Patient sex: M
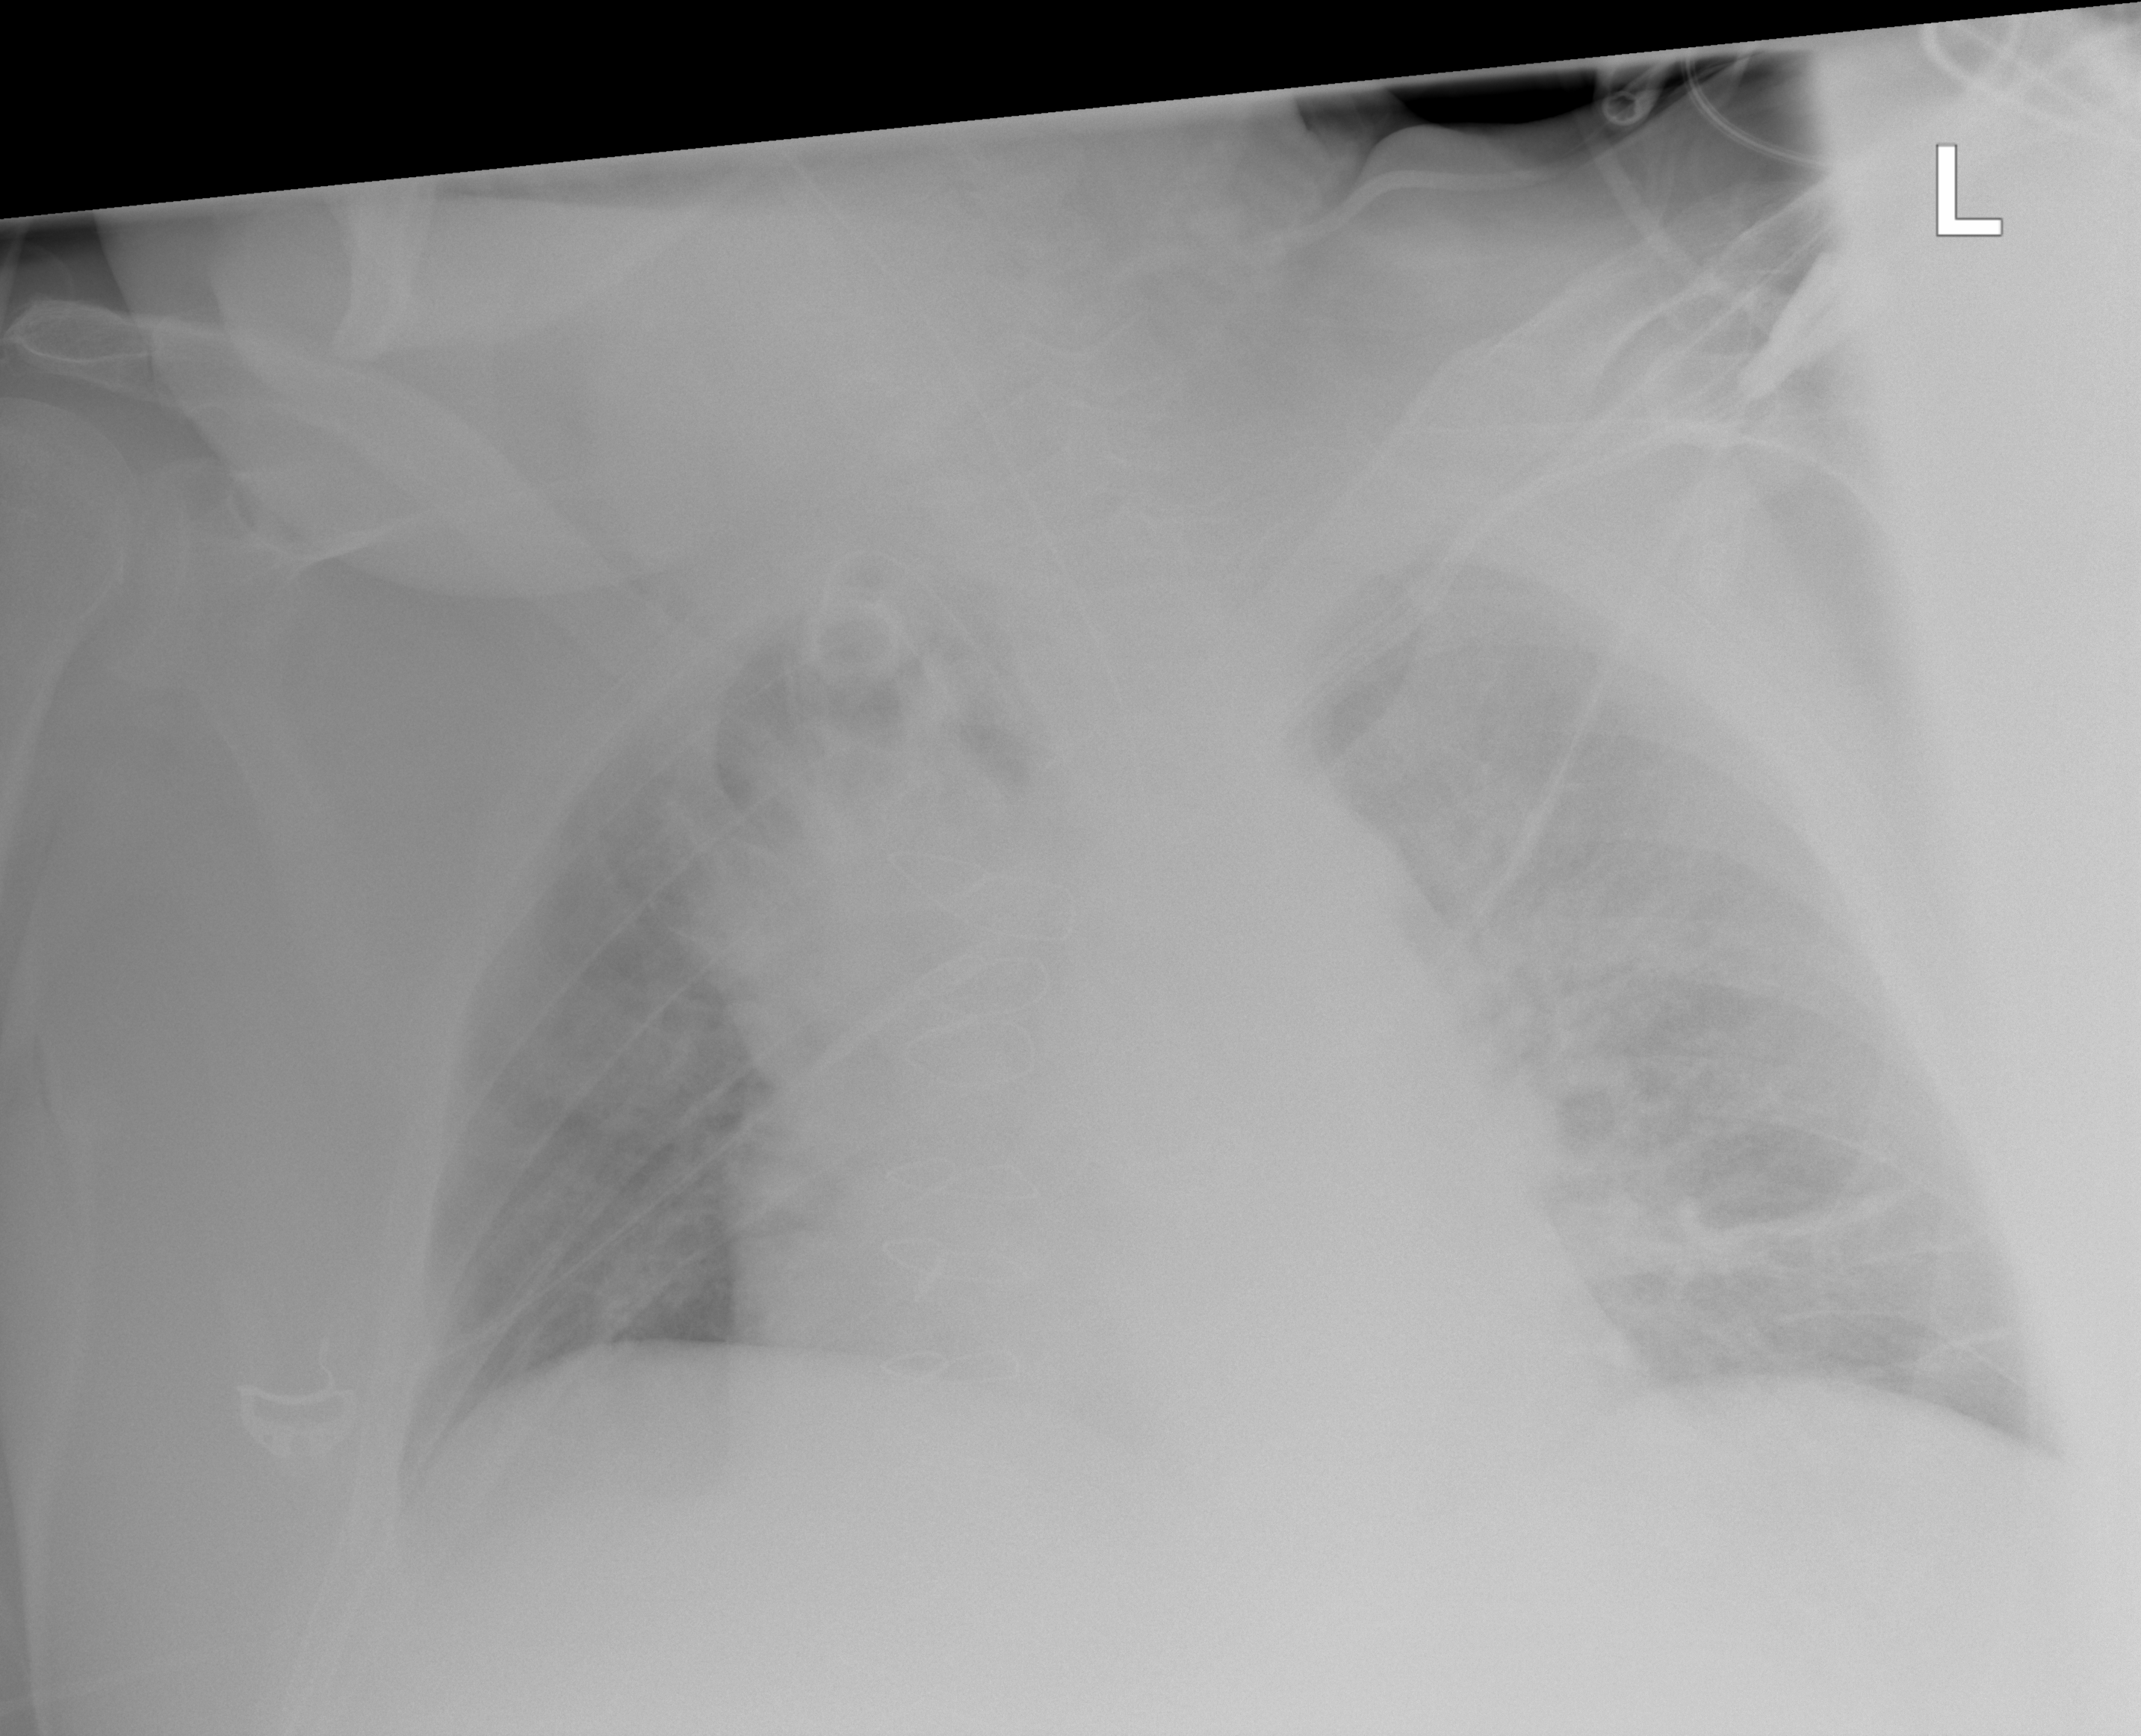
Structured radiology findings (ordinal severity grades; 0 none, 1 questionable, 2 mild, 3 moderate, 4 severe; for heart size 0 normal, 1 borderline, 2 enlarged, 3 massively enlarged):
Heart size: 2
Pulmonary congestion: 2
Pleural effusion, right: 2
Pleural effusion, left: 2
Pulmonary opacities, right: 2
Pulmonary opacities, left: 3
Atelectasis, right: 2
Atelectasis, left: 3